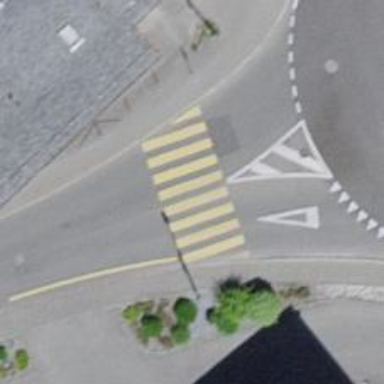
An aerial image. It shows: Asphalt footway with uncontrolled crossing. The crossing has markings.